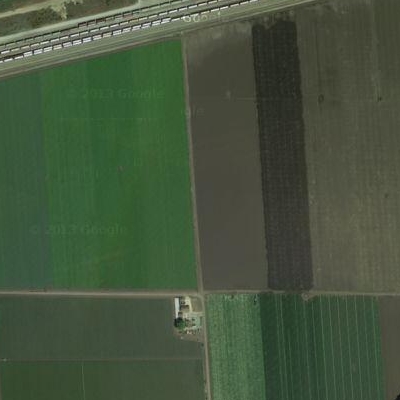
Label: bField